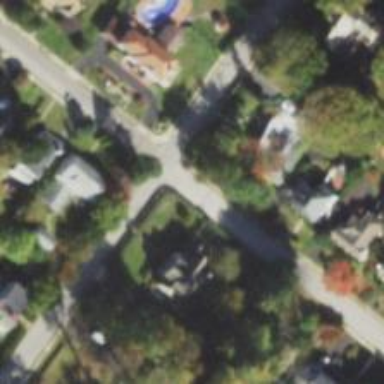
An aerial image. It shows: Unmarked crossing on footway.